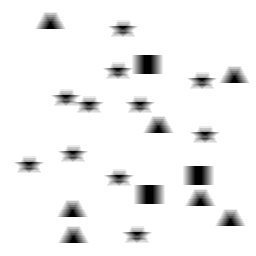
Squares: 3
Triangles: 7
Stars: 11
Total shapes: 21